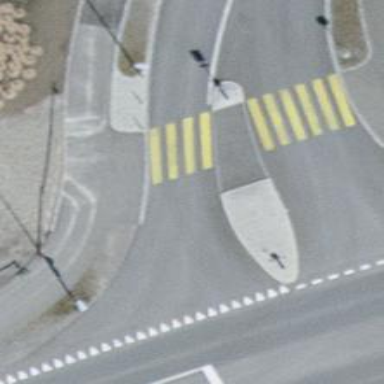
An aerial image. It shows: Uncontrolled zebra crossing with central island.